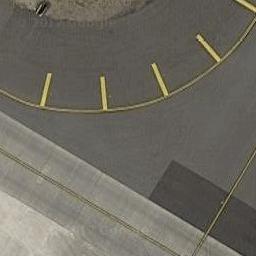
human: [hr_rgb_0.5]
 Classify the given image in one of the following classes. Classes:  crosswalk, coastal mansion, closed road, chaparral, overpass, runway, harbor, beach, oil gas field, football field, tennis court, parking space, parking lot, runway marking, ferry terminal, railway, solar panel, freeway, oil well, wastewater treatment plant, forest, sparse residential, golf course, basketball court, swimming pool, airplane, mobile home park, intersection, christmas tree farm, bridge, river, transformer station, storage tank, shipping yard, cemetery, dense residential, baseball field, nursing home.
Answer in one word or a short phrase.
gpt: runway marking